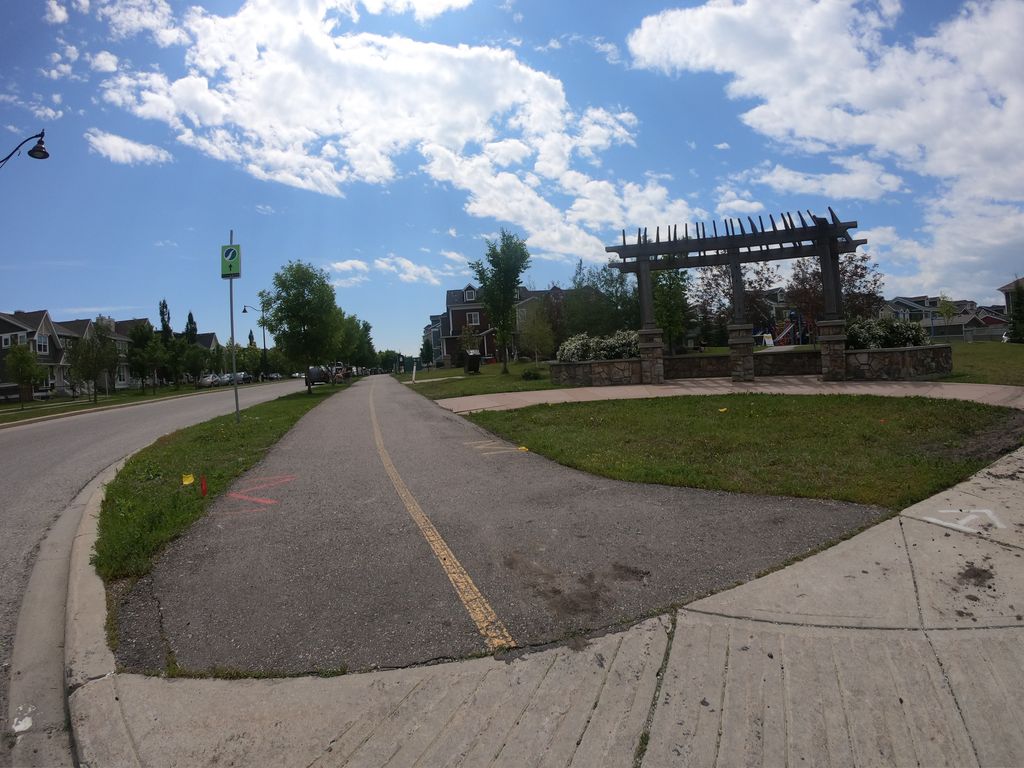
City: calgary